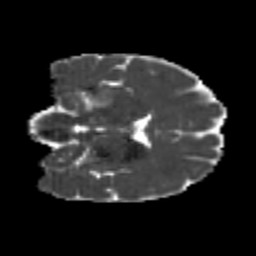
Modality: MD
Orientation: coronal
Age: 22
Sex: female
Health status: healthy
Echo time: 0.074 s